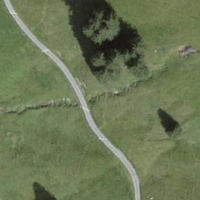
EUNIS habitat code: 25
Species observed at this site:
Eriophorum angustifolium